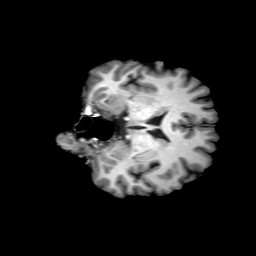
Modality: T1w
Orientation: coronal
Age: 42
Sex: male
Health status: ill